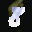
Label: 8